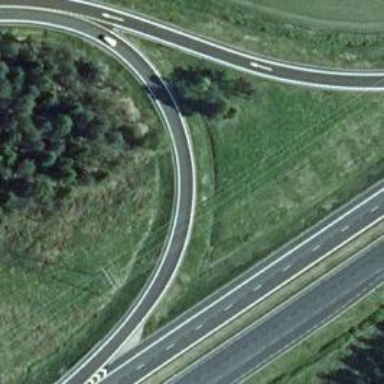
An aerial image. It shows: Tertiary motorway link.